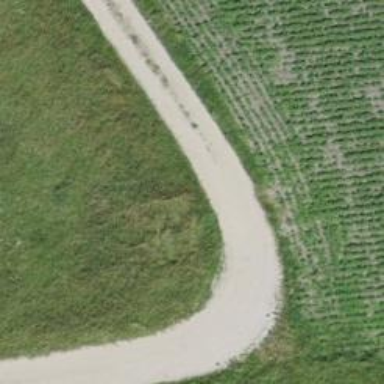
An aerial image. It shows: Gravel track with grade2 tracktype.